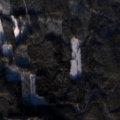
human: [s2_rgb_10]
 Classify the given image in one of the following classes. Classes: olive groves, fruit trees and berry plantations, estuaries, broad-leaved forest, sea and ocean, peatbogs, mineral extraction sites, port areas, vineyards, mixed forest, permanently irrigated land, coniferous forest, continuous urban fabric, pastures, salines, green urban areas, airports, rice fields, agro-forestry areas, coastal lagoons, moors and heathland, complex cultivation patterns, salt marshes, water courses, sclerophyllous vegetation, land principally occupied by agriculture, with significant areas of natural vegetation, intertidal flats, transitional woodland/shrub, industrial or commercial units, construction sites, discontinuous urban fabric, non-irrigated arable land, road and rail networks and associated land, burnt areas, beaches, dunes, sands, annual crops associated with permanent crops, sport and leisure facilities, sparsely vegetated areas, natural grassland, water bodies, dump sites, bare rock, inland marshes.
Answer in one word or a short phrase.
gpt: coniferous forest, mixed forest